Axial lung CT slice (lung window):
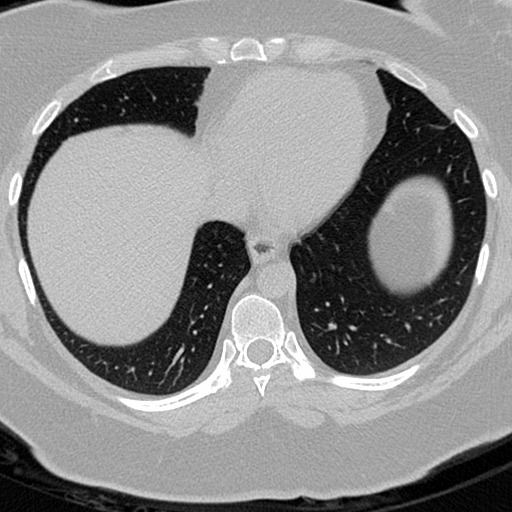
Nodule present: no